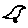
Label: bird